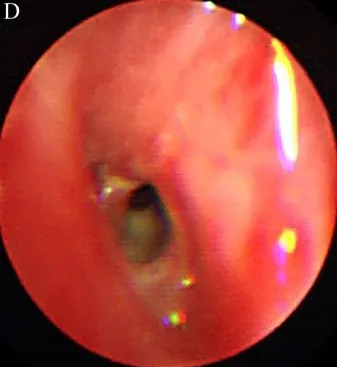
The images of CT and bronchoscopy in 2016. Purulent secretions were observed.
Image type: endoscopy (airway_endoscopy)